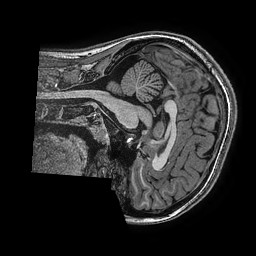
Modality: T1w
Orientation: sagittal
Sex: female
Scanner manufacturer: ge
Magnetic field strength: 3 T
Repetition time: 0.0077 s
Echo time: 0.003436 s